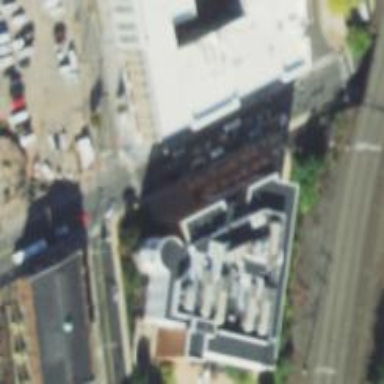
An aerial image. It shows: College building with flat roof.